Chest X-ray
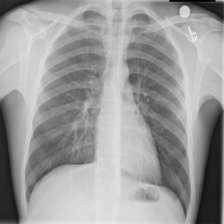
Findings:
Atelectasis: negative
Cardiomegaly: negative
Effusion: negative
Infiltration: negative
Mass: negative
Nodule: negative
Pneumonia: negative
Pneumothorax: negative
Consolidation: negative
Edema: negative
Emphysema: negative
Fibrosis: negative
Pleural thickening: negative
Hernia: negative